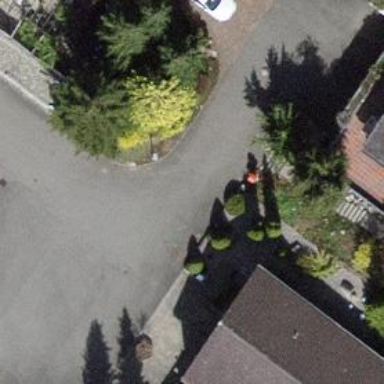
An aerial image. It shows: Paved residential road.